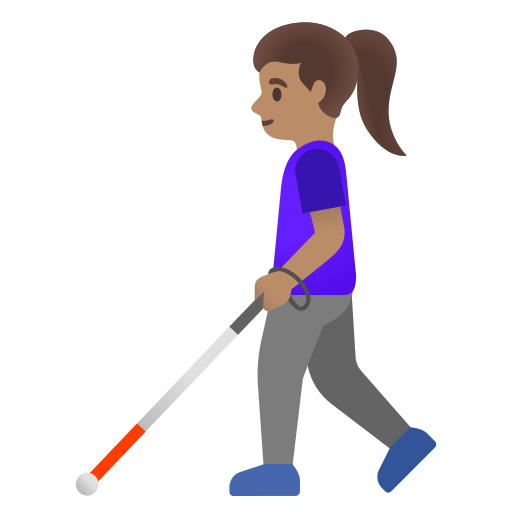
Emoji: 👩🏽‍🦯